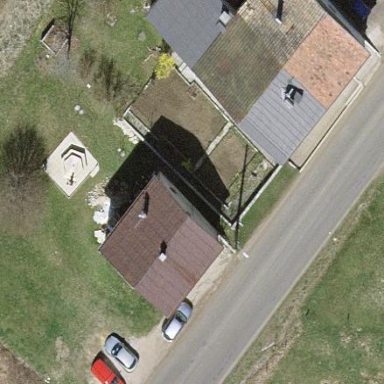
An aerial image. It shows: Detached building.